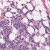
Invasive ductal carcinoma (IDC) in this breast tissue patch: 1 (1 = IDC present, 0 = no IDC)